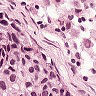
Metastatic tissue present: yes